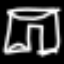
Label: pants